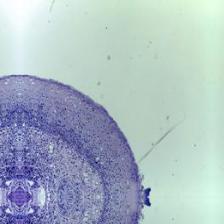
Diagnosis: Normal